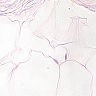
Metastatic tissue present: no